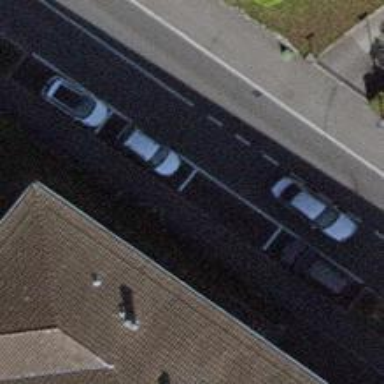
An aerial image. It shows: Driveway.